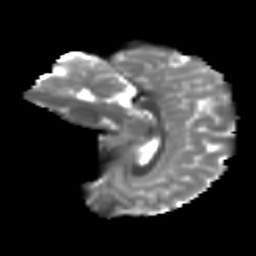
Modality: T2w
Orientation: sagittal
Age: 10
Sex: male
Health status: ill
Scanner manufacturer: ge
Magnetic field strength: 3 T
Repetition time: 6.752 s
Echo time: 0.079 s